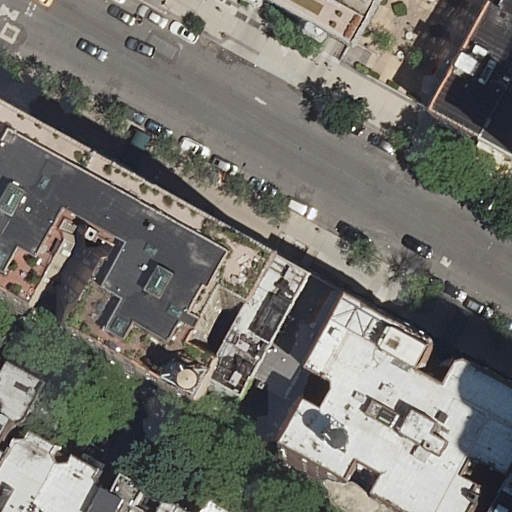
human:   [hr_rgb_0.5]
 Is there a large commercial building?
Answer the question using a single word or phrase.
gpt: no

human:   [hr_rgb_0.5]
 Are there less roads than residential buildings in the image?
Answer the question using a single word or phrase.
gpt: yes

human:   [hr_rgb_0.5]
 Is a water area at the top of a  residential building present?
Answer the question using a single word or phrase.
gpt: no

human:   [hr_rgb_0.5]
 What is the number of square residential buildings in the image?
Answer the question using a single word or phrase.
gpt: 0

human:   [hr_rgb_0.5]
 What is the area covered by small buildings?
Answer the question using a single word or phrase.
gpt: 228m2

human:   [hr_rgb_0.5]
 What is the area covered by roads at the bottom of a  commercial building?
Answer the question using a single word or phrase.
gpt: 0m2

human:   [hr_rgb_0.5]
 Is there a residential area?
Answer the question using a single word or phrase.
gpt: no

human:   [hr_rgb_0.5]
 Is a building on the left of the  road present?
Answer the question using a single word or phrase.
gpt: yes

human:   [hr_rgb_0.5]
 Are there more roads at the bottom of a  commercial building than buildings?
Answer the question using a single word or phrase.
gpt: no

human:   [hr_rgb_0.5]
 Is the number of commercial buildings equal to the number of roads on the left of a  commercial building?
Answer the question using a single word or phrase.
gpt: yes

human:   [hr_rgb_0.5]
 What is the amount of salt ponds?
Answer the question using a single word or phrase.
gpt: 0

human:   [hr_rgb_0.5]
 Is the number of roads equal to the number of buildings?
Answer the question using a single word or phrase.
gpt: no

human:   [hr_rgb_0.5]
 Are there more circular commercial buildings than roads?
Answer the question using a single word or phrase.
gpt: no

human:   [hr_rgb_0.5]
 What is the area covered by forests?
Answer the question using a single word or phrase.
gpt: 0m2

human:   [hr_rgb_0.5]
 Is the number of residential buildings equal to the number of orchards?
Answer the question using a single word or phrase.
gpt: no

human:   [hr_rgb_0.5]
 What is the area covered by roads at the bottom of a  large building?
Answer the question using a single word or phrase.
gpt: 0m2

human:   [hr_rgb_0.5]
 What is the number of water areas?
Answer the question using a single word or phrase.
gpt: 0

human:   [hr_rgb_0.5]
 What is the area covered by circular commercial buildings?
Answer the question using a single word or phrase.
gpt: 0m2

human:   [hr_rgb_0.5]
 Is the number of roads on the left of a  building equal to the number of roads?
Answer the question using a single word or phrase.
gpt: yes

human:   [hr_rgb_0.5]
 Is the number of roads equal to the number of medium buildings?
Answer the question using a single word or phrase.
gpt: no

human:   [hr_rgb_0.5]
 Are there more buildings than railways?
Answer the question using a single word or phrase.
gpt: yes

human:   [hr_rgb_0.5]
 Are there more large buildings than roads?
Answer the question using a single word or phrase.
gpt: no

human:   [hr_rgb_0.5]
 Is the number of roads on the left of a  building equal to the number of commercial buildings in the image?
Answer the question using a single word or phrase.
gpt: no

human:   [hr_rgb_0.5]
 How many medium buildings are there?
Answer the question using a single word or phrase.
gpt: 8

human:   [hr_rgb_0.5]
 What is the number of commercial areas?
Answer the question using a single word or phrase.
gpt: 0

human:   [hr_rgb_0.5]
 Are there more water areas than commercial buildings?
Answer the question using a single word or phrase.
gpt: no

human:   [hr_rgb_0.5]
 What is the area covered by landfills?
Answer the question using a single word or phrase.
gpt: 0m2

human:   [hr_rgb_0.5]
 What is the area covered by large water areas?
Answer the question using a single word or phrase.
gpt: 0m2

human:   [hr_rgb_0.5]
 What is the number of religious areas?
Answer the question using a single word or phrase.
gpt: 0

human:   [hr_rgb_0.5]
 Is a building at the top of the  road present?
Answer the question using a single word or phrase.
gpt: yes

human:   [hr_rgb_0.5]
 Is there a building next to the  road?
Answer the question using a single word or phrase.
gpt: yes

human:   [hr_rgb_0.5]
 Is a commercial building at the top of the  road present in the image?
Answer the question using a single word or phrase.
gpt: no

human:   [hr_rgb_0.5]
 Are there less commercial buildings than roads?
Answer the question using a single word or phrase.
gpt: yes

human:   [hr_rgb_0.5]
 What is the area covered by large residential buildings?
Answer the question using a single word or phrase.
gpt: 0m2

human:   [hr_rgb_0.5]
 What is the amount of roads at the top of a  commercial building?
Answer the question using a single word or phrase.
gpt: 0

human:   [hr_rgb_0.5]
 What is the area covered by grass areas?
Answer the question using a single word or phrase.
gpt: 0m2